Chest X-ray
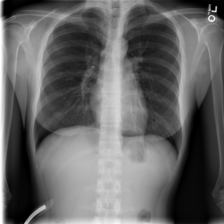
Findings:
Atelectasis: negative
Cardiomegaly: negative
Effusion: negative
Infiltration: negative
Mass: negative
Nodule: negative
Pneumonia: negative
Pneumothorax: negative
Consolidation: negative
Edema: negative
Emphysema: negative
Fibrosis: negative
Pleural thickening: negative
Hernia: negative